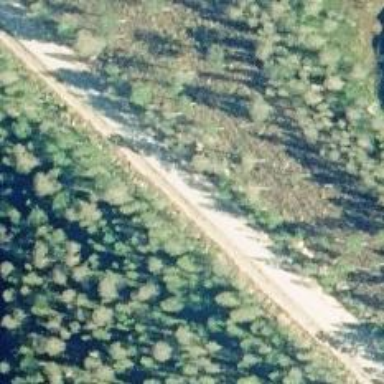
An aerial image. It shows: Unclassified road.